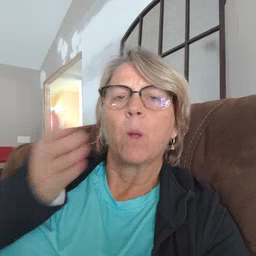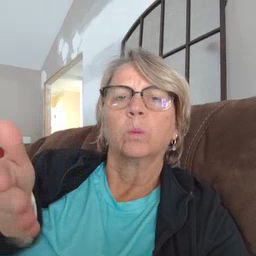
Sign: boat